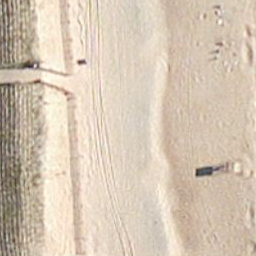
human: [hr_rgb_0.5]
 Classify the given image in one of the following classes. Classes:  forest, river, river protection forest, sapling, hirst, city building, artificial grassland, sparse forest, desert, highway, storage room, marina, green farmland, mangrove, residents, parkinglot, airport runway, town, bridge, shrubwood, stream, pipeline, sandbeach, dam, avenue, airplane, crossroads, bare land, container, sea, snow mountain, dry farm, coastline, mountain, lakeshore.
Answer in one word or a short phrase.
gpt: sandbeach